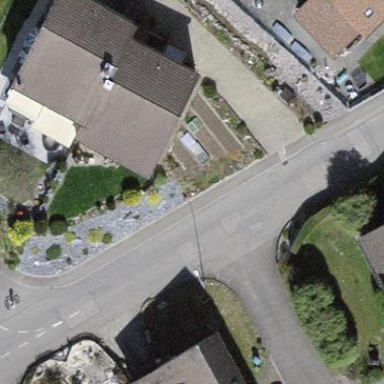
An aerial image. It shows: Simple house.